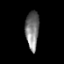
Tissue: prostate
Cell type: T cells
Senescence score: 0.6997
Nuclear area (px): 512
Mean DAPI intensity: 121.332